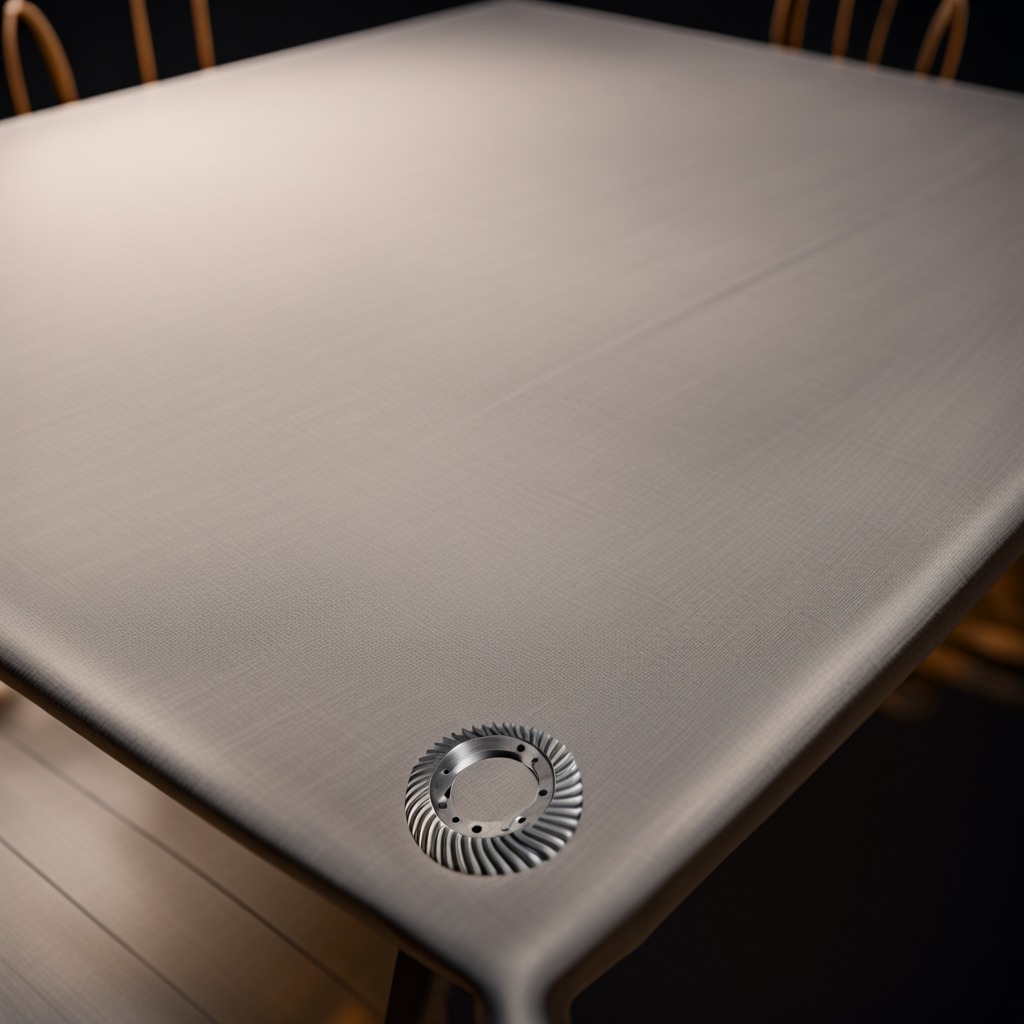
A steel gear with teeth is lying on a wooden table.